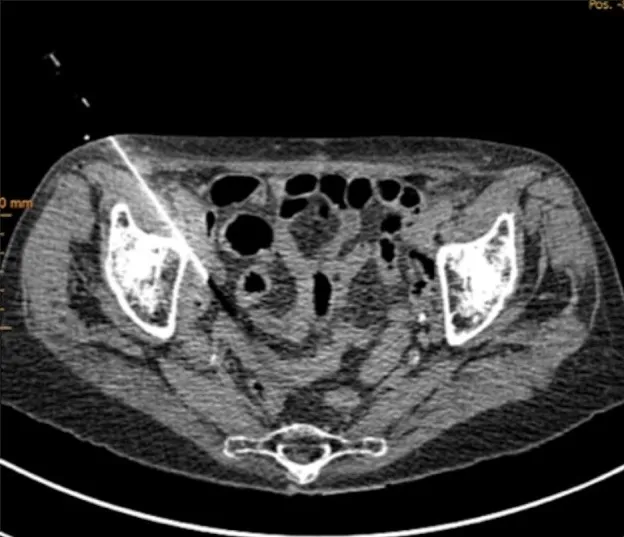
Computer tomography guided ICG injection into the suspected lesion.
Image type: radiology (ct)